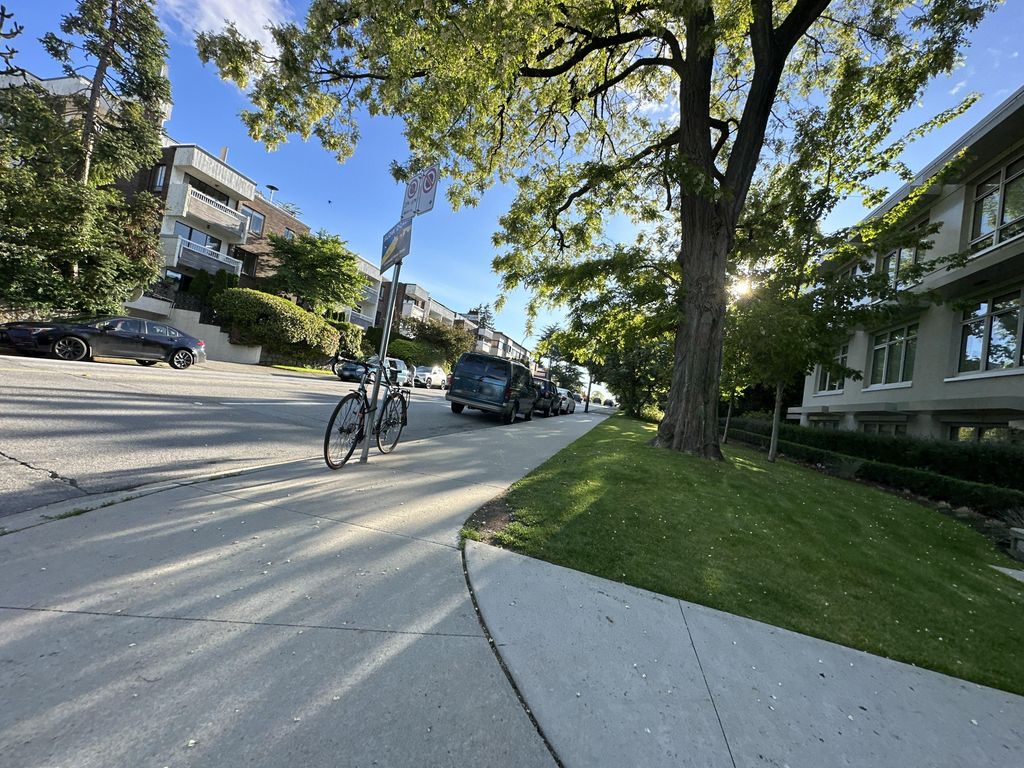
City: vancouver